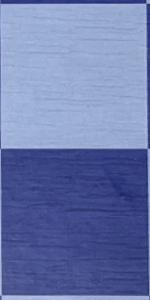
Label: Empty